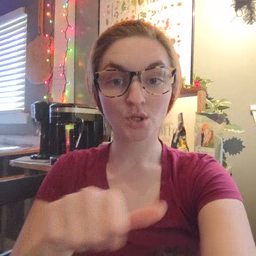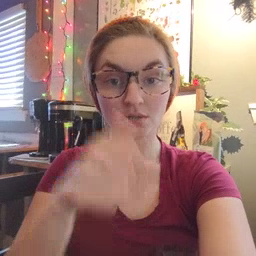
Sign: another